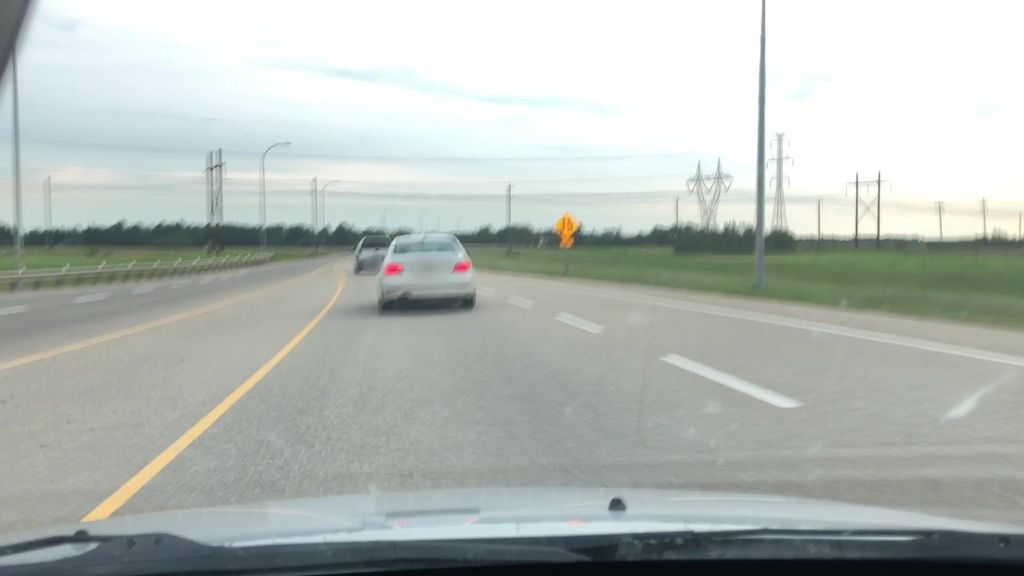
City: edmonton